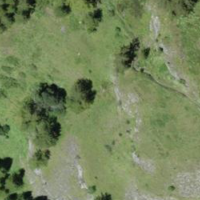
EUNIS habitat code: 26
Species observed at this site:
Orchis militaris
Gentiana cruciata
Silene nutans
Melanargia galathea